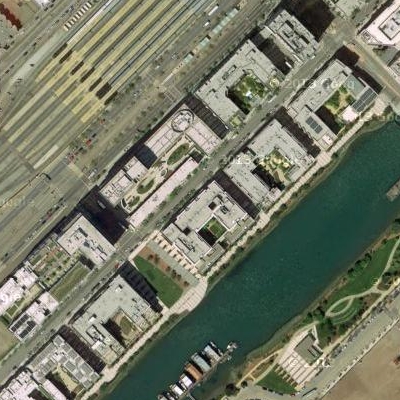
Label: Industry